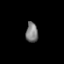
Tissue: prostate
Cell type: T cells
Senescence score: 0.9174
Nuclear area (px): 235
Mean DAPI intensity: 126.638